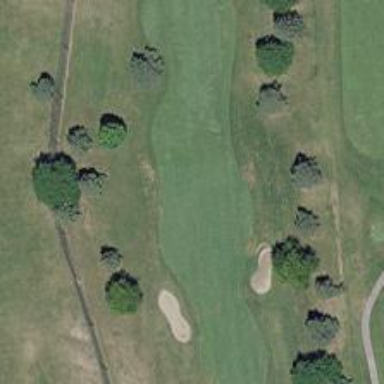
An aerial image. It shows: Golf fairway surrounded by grass.